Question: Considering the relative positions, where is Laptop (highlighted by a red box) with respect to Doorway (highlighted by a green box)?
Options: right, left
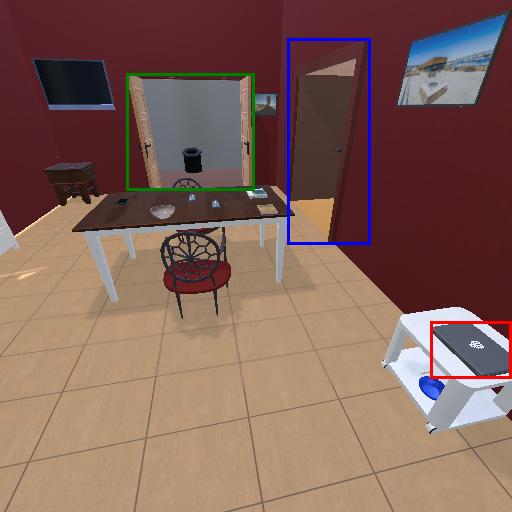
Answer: right